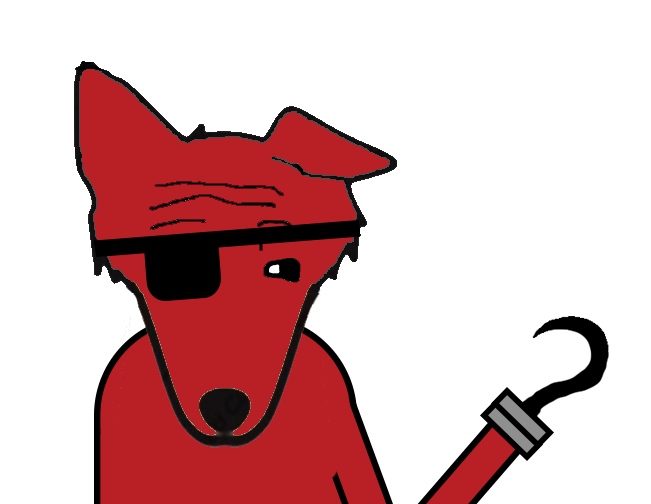
Label: 5_Animal